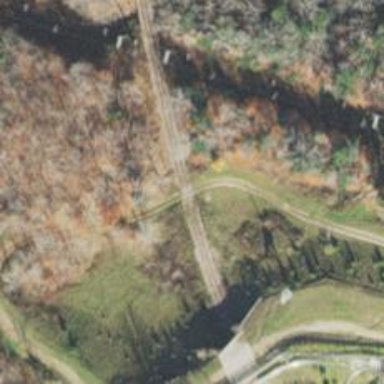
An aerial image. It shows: Railway track.